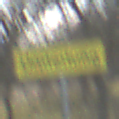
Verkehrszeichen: Umleitungsankuendigung
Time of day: MorningAfternoon
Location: Outdoor (Nature)
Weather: Clear
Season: NotSpecified
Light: Natural